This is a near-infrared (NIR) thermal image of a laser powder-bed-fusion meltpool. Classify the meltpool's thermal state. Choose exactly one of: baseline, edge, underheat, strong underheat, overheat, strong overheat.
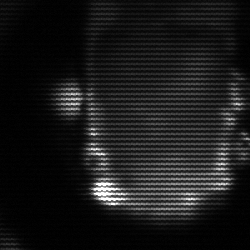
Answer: baseline